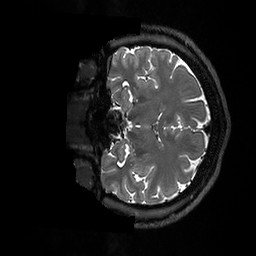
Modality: T2w
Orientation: coronal
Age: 37
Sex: male
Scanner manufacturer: ge
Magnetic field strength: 3 T
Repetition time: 3.202 s
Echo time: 0.06663 s